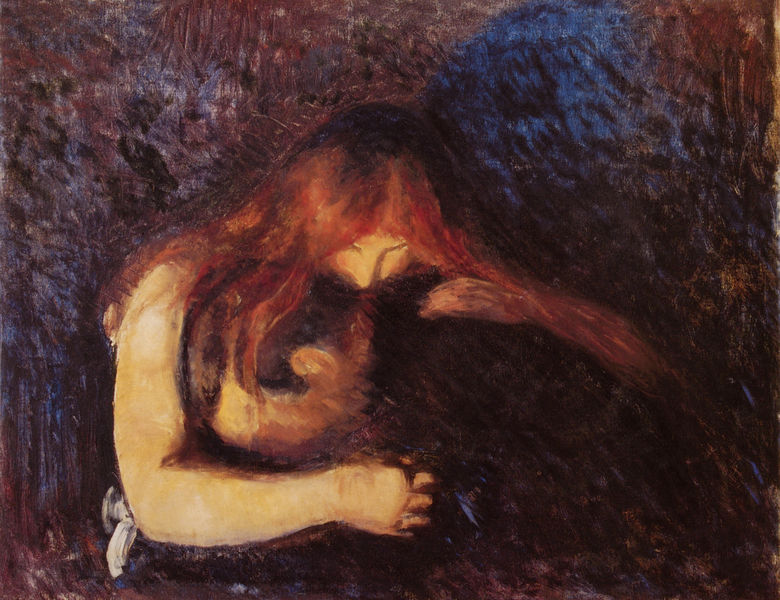
Titel: Vampir
Künstler: Edvard Munch
Standort: Göteborg
Institution: Göteborgs Konstmuseum
Schlagwörter: akt, blau, dunkel, hand, haut, kopf, mann, nackt, schatten, weiß, badende, impressionismus, menschen, mädchen, ocker, sitzen, blumen, braun, busen, ellbogen, finger, frau, geste, grau, haar, hell, hintergrund, licht, nase, ohr, profil, schwarz, stirn, vordergrund, blick, dame, rot, tuch, expressionismus, flächig, schleife, symbolismus, alt, anzug, arm, arme, augen, blass, gesicht, lang, trauer, herr, portrait, figur, haare, lange haare, paar, augenbrauen, scheitel, schulter, traurig, seitlich, kuss, liebe, umarmung, zärtlichkeit, zwei, spiegelbild, farbe, ausdruck, duktus, nah, finster, gesenkt, nackte, ellenbogen, oberkörper, geneigt, striche, sog, rothaarig, umarmen, munch, bedeckt, weinen, norwegen, ausgebreitet, gesciht, liebespaar, verzweiflung, trost, fisch, verschwommen, männlich, schläfen, hel, unterarm, bleich, verborgen, privat, schemen, verstecken, gegenstand, khnoppf, secession, biss, klagen, trösten, neue pinakothek, armbeuge, impressionist, ductus, edward munch, kummer, intim, liebhaber, umfeld, bekleidet, edvard, vampir, schluchzen, intimität, aufgequollen, ksisen, leidenscaft, schattenhaft